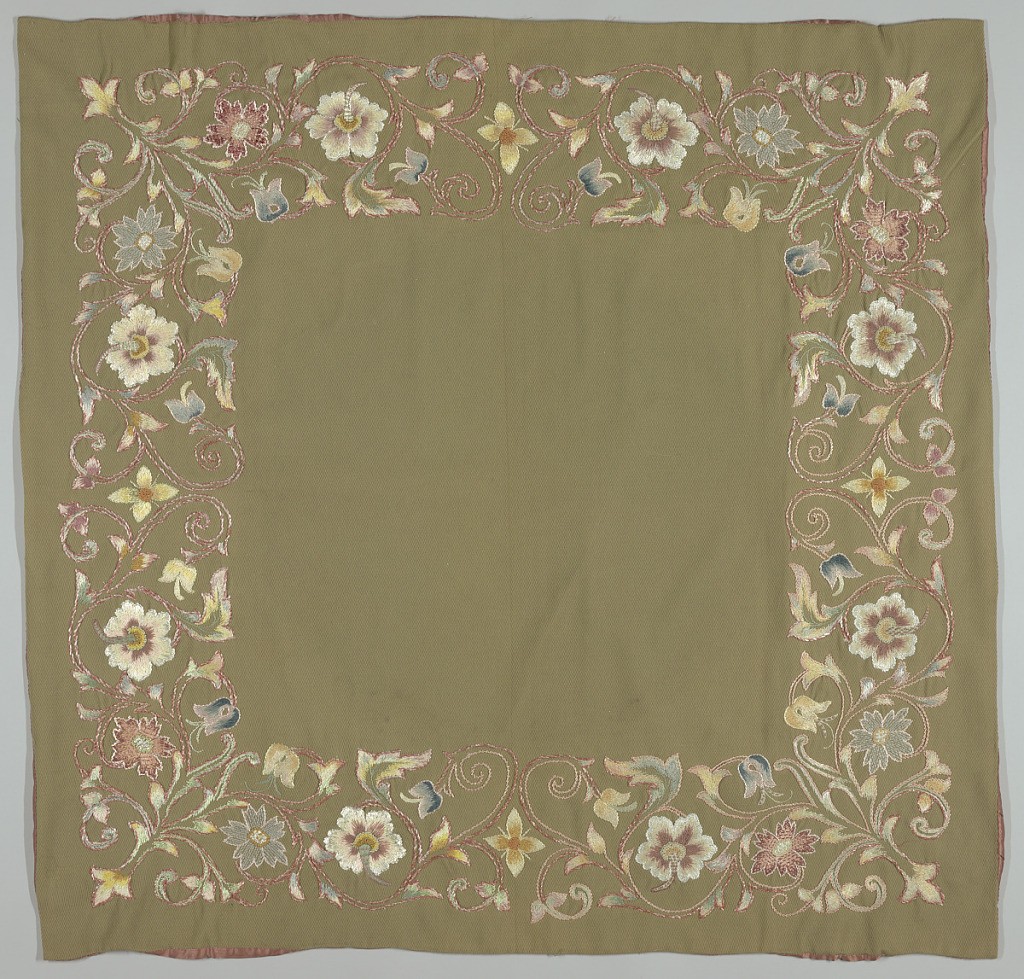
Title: Table cover
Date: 1880–1890
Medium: wool, silk Technique: embroidered on twill foundation; satin lining
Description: Table cover of olive-drab woolen cloth embroidered in color silks in design of scrolling stems with flowers; lined with pink silk satin.